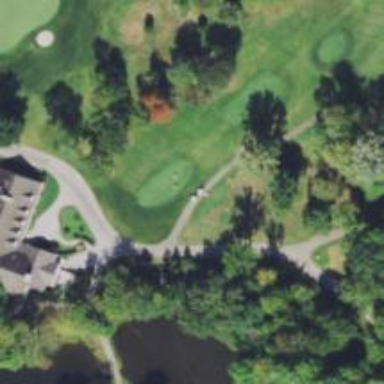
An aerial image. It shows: Footway that serves as golf path.